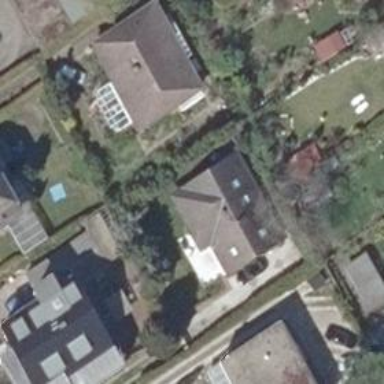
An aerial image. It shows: Detached building.